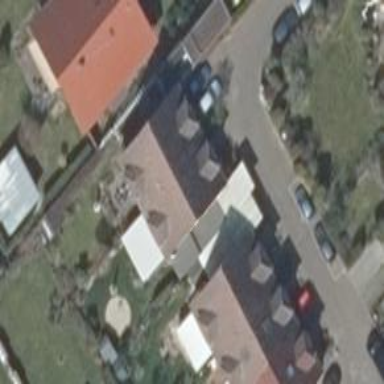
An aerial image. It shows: Terrace building.